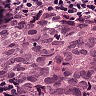
Metastatic tissue present: yes